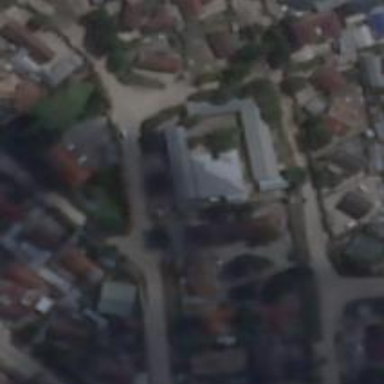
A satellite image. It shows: School.